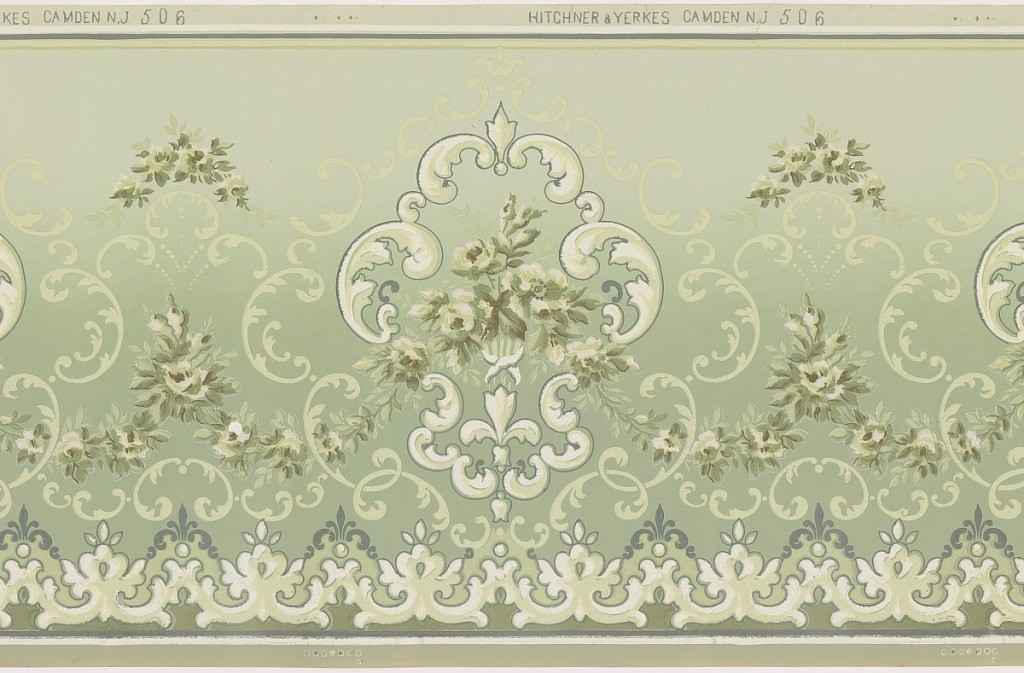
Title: Frieze
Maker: Hitchner and Yerkes
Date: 1905–1915
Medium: Machine-printed paper, liquid mica
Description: Large white acanthus scroll medallions connected by alternating high and low floral swag. Acanthus arbor throughout design. Repeating organic pattern along base. Printed in shades of green and white.